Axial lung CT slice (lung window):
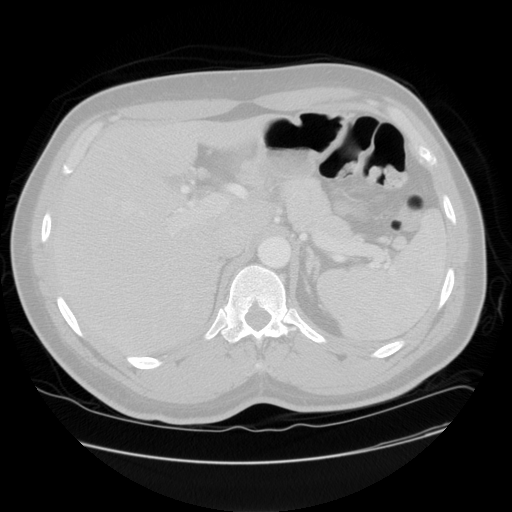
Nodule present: no